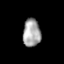
Tissue: prostate
Cell type: T cells
Senescence score: 0.2435
Nuclear area (px): 485
Mean DAPI intensity: 164.629